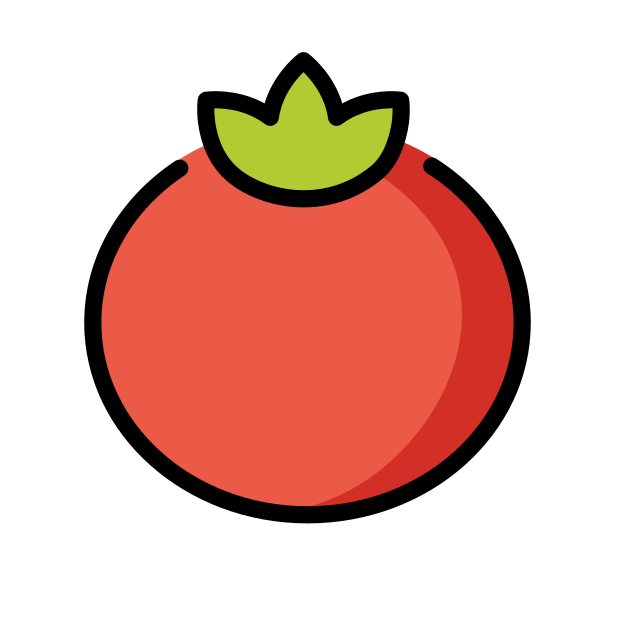
tomato